Question: For example, if the data in one worksheet looks like:

UsedRange.Columns.Count is 6 which is the maximum column count for all rows.
Even if I iterate using
'''
For each row in UsedRange.Rows
For each cell in row.Cells
...
Next cell
Next row
'''
It's still counting 6 for each row.
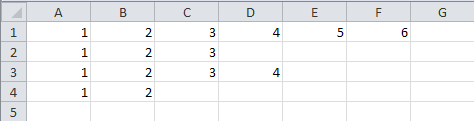
Answer: Just exit your cell loop if the cell is Empty.
'''
For Each Row In UsedRange.Rows
For Each cell In Row.Cells
If IsEmpty(cell) Then
Exit For
End If
'Do what you want here...
Next cell
Next Row
'''